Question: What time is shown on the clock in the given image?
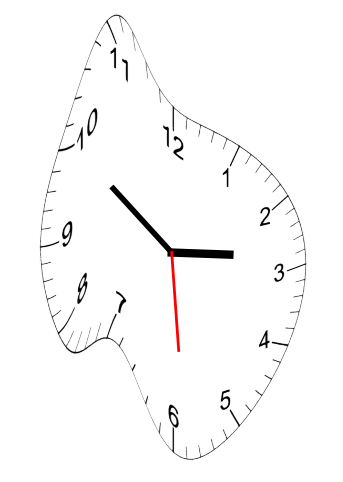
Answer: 02:50:29